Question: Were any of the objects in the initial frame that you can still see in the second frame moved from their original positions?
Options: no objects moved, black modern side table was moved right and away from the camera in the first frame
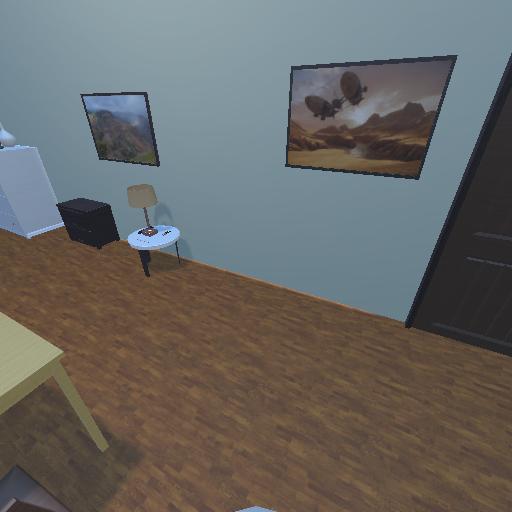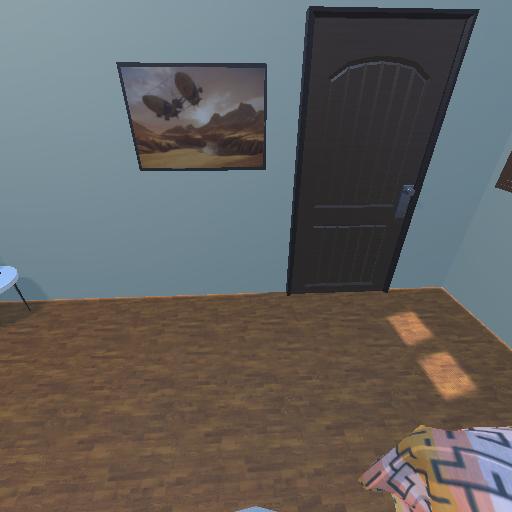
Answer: no objects moved